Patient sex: M
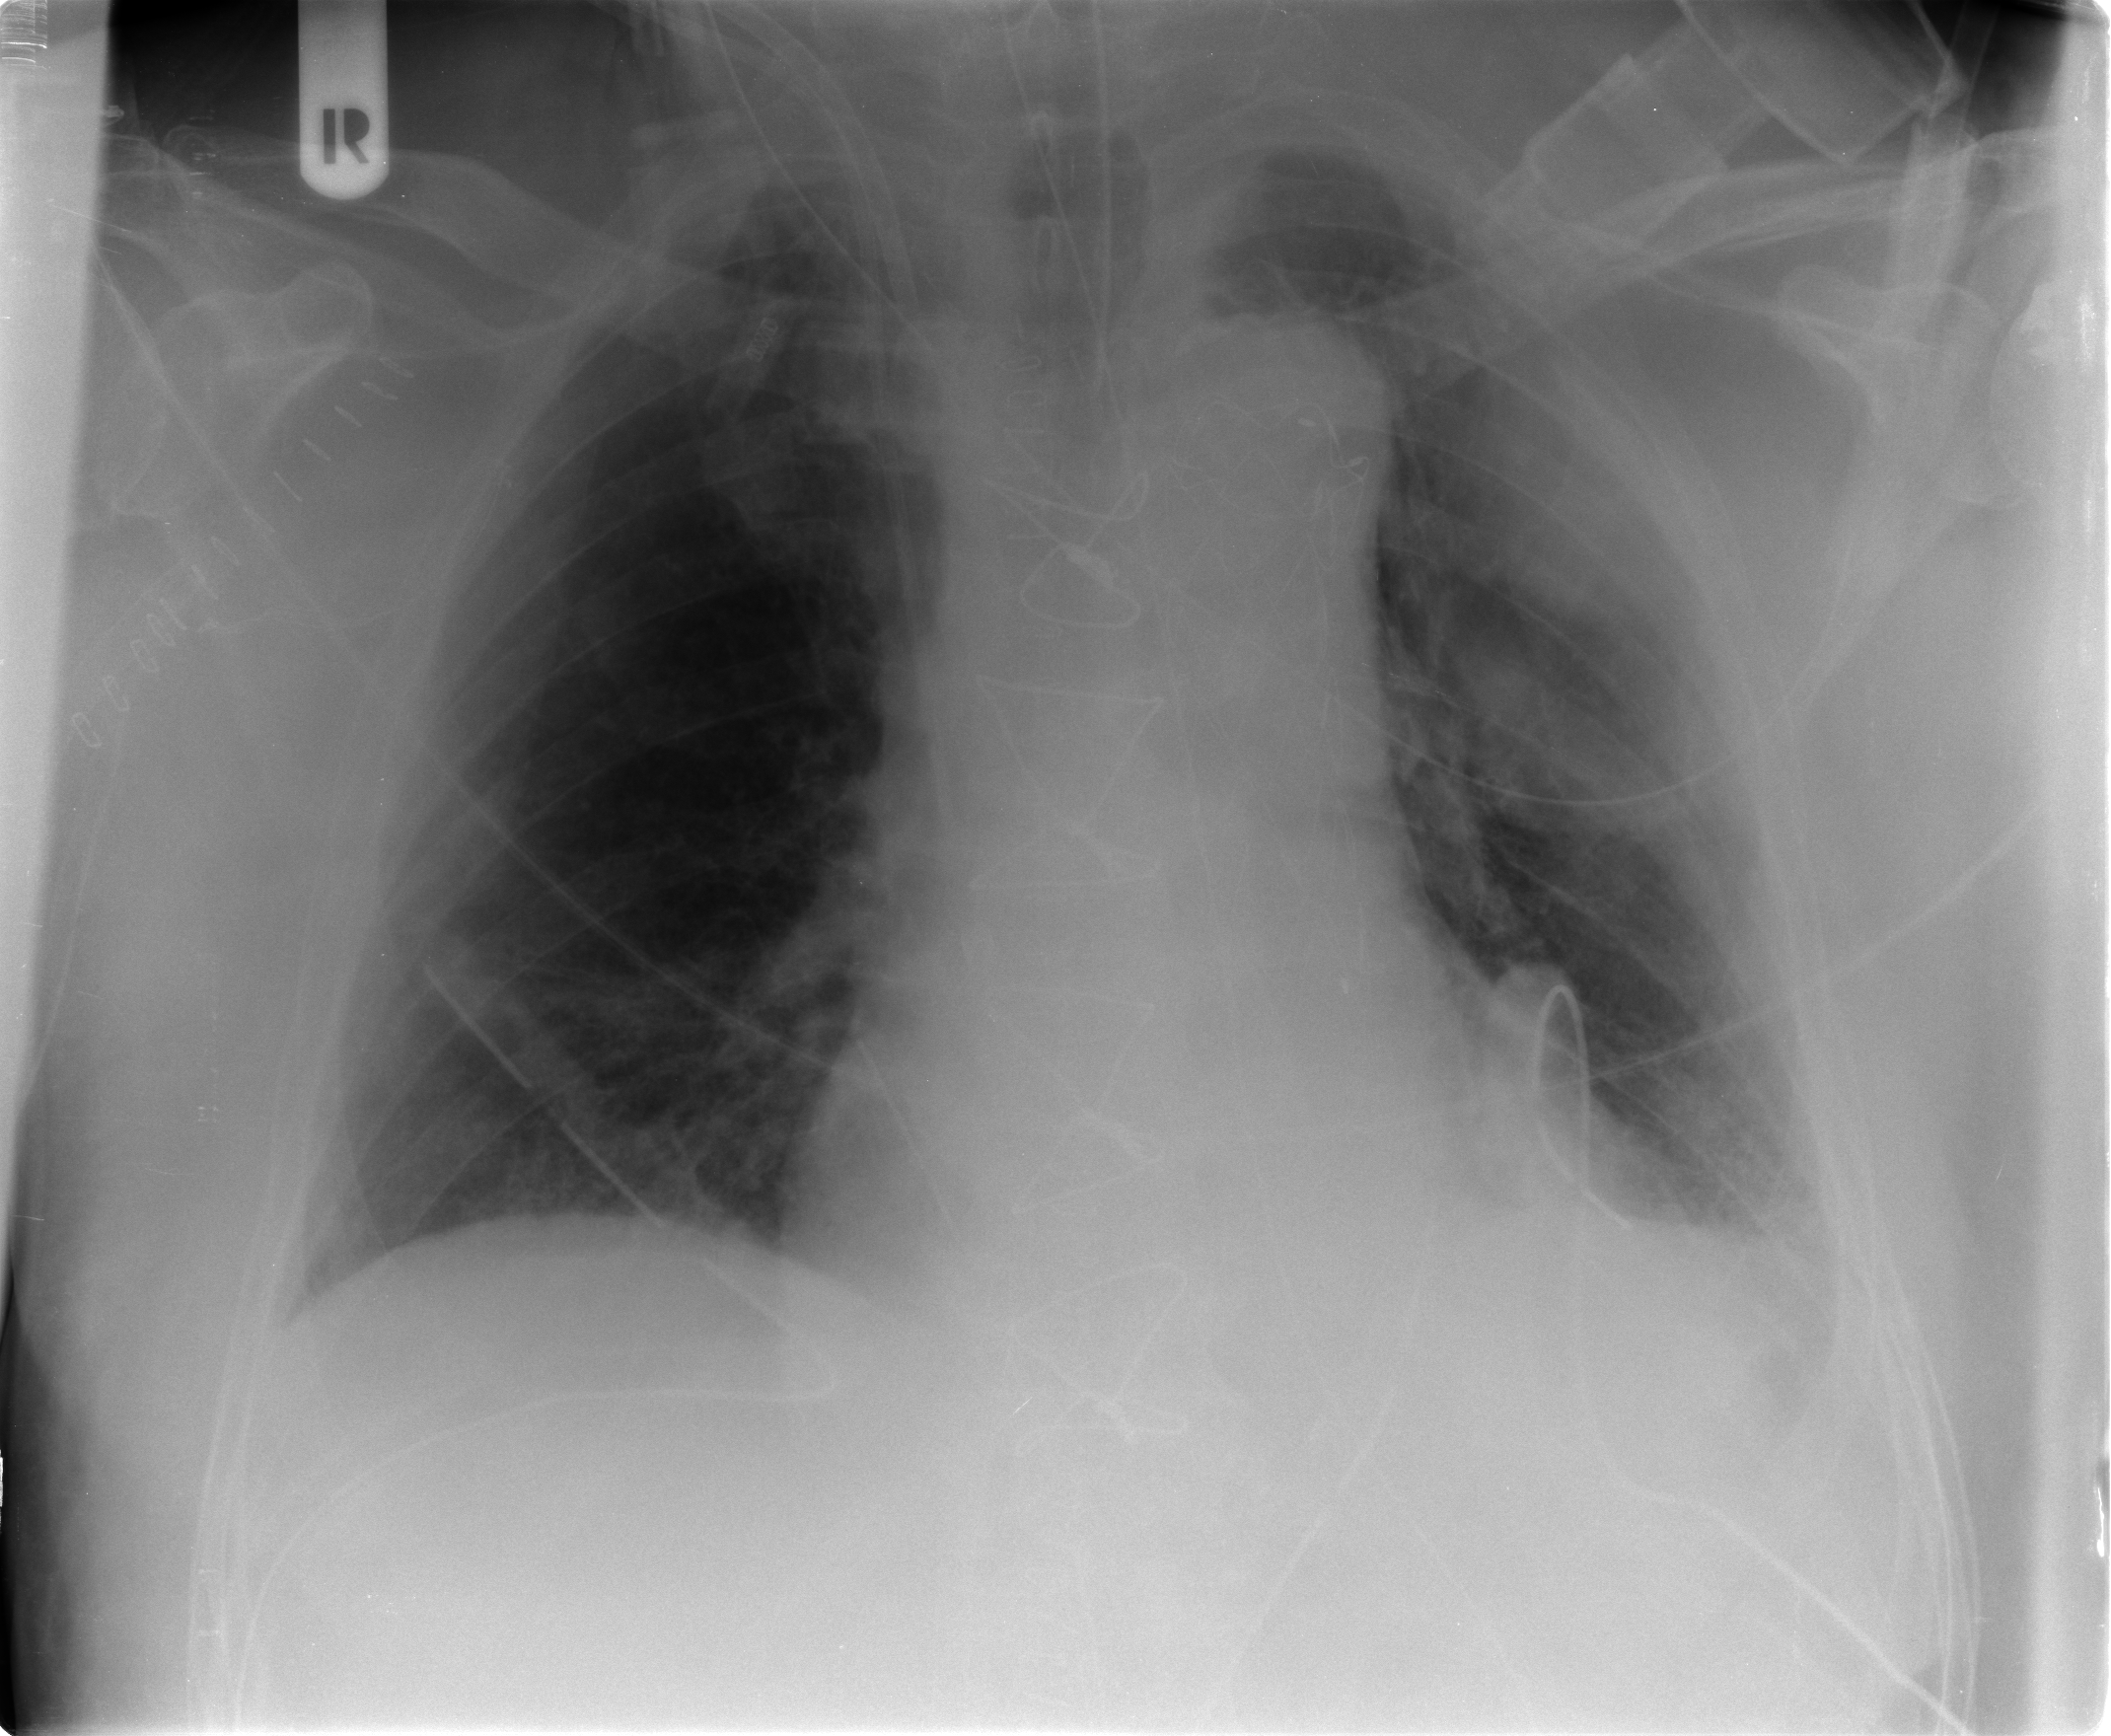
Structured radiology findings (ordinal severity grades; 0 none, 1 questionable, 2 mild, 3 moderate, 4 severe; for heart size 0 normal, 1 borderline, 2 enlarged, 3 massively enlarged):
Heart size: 2
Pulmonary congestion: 0
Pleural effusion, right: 0
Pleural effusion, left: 2
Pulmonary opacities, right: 0
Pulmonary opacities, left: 0
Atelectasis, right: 2
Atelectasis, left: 3